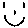
Label: smiley face